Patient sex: F
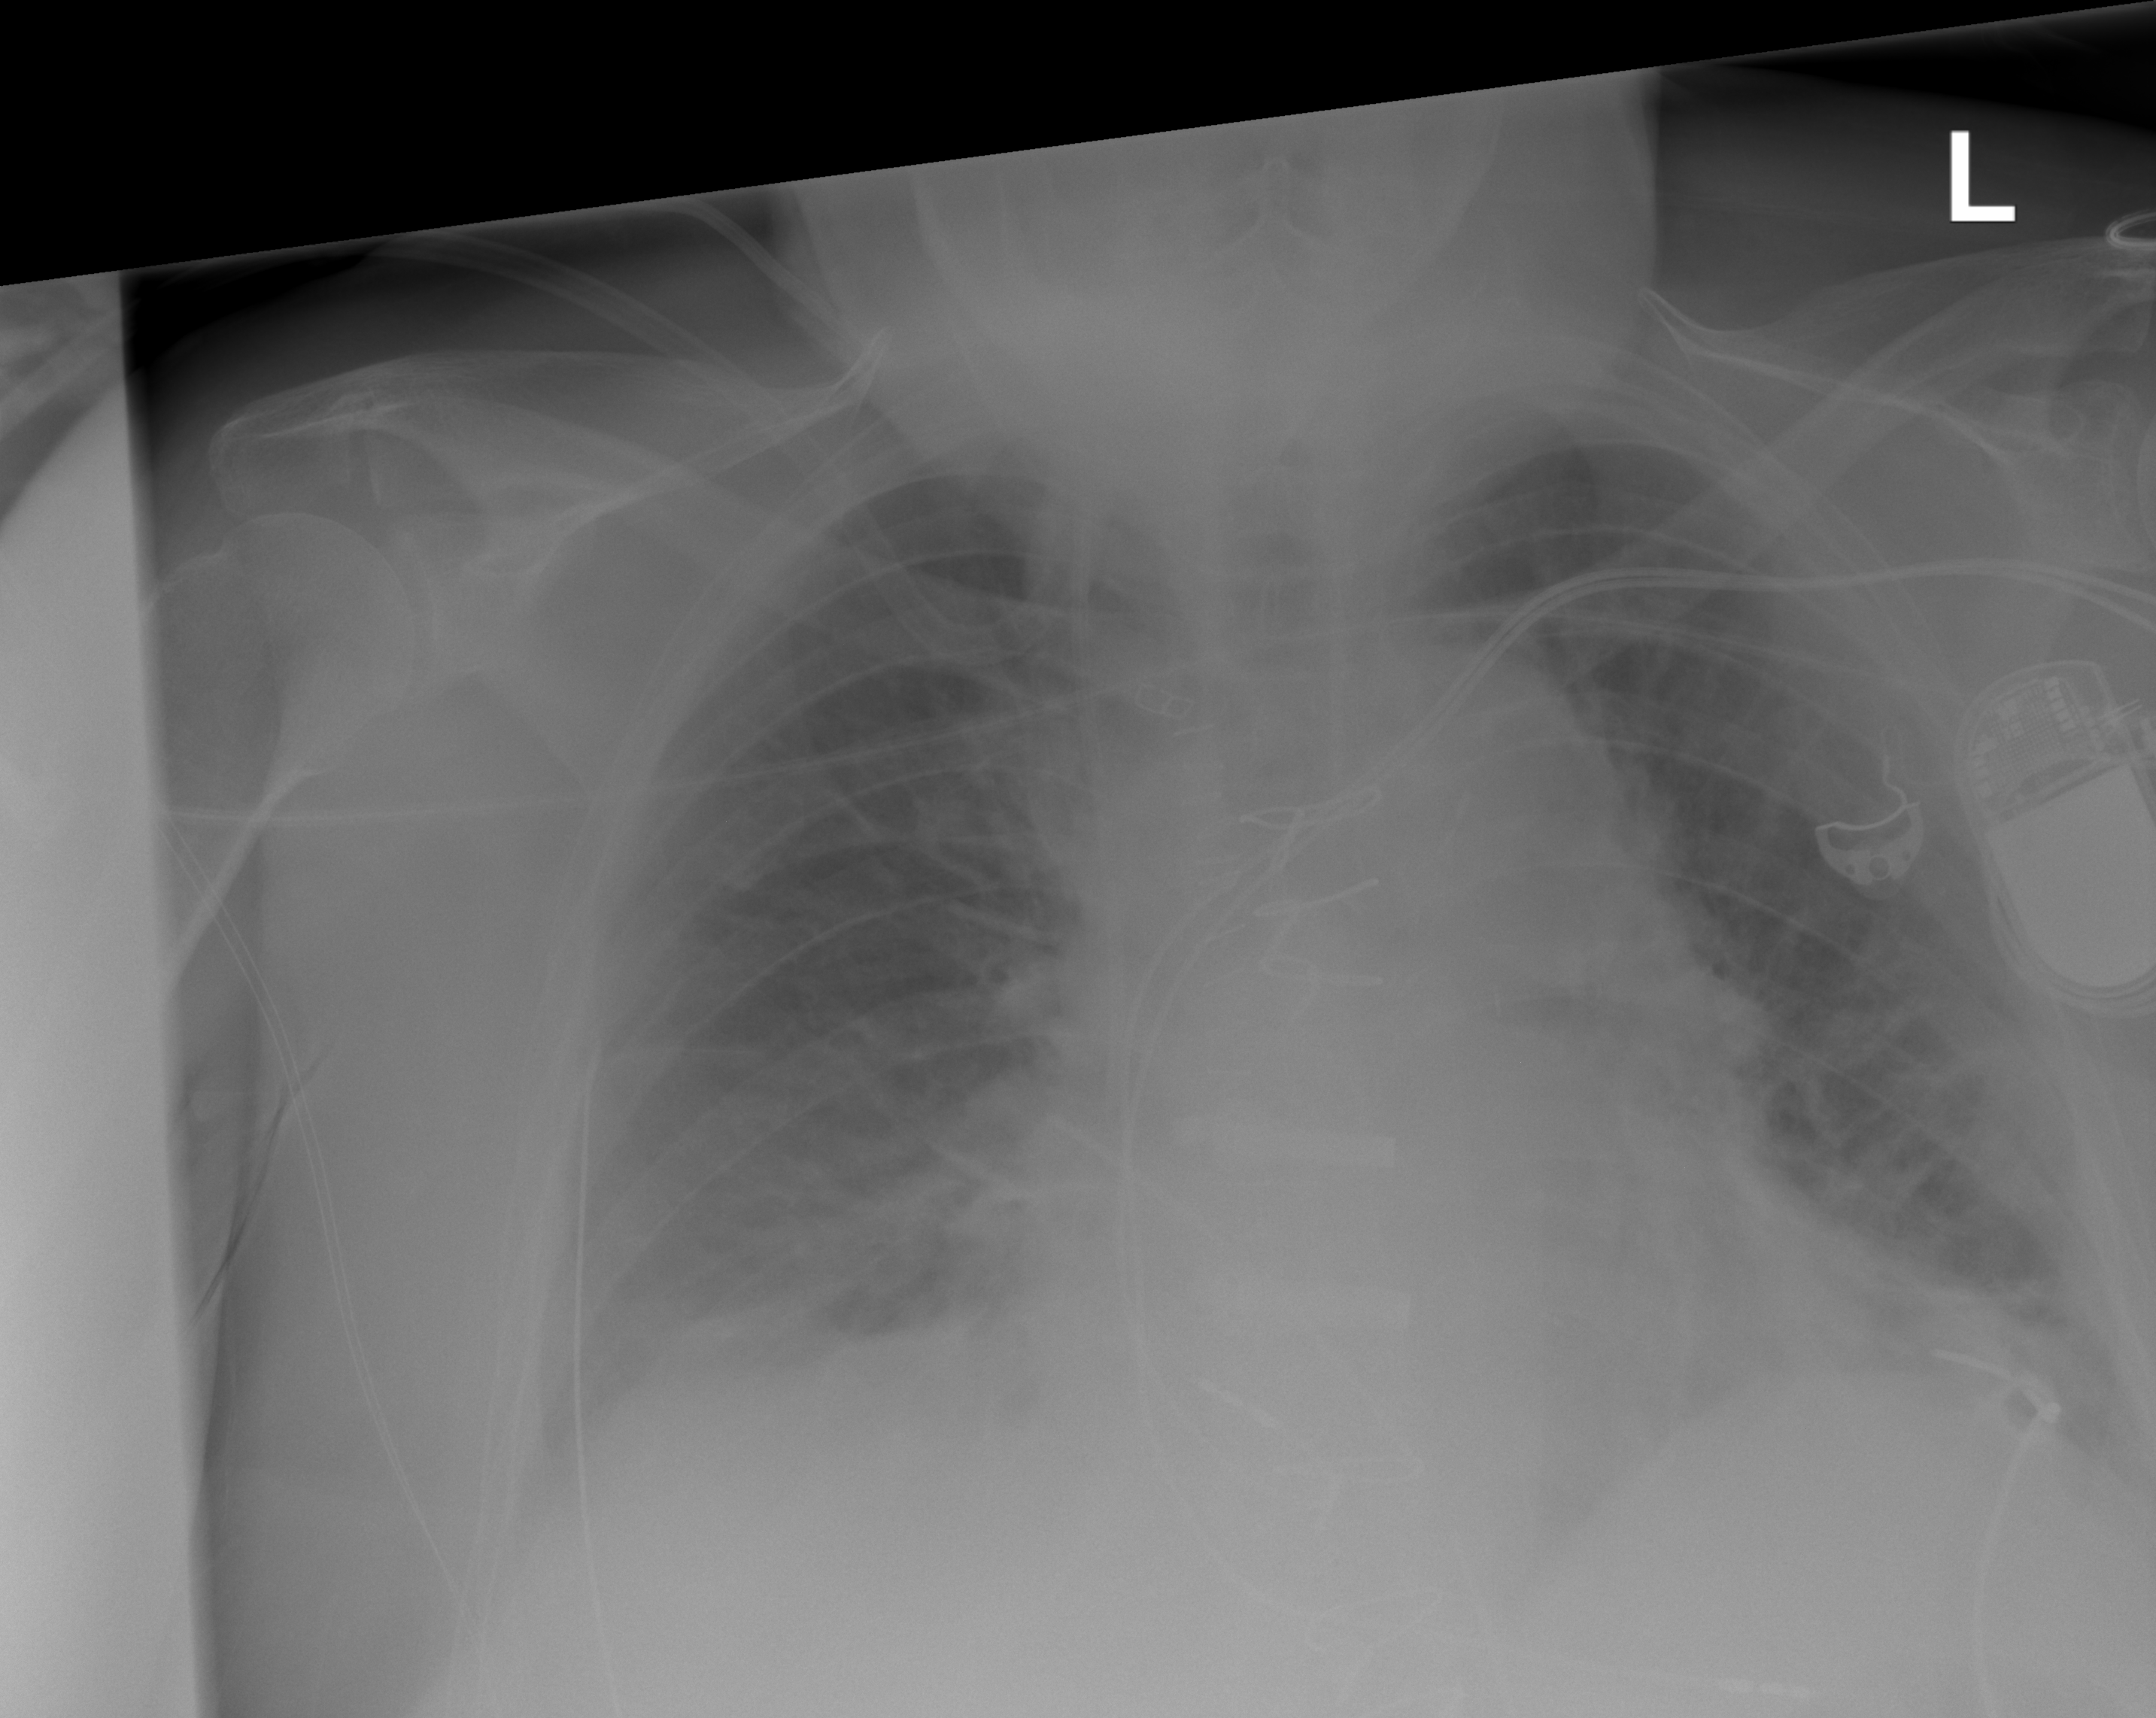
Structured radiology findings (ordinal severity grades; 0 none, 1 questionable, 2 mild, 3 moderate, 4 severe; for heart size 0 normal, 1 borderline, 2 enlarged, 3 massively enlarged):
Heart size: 2
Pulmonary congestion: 2
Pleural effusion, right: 2
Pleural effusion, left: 2
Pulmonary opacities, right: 1
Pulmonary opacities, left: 1
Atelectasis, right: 2
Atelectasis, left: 2